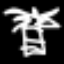
Label: palm tree